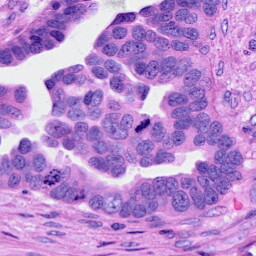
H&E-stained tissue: Ovarian